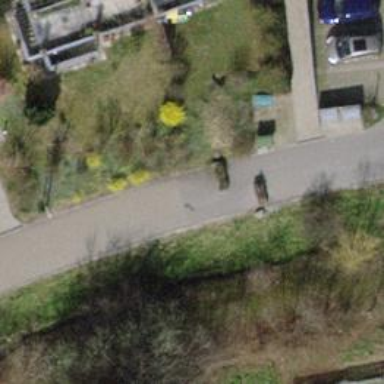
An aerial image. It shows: Openable double cycle barrier.